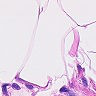
Metastatic tissue present: no